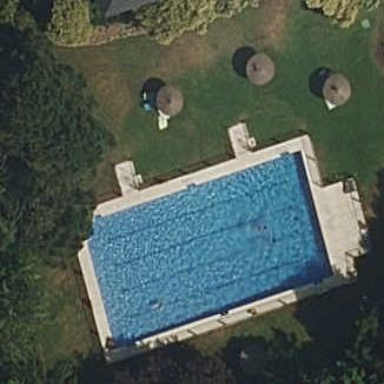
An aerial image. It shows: Swimming pool within leisure land area designed for swimming activities.